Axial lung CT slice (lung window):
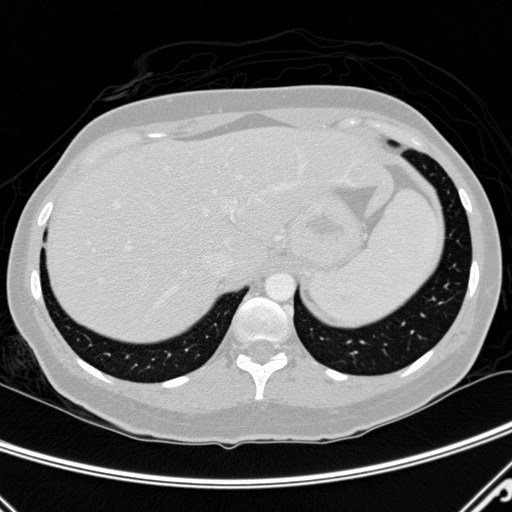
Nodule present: no